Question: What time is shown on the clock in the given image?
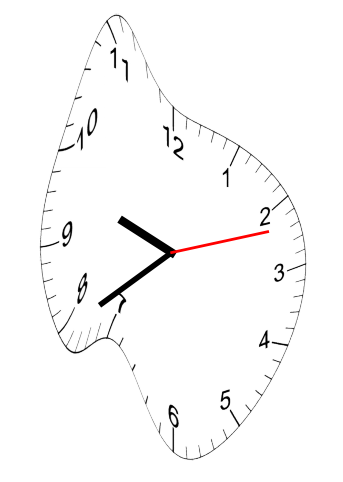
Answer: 09:39:12